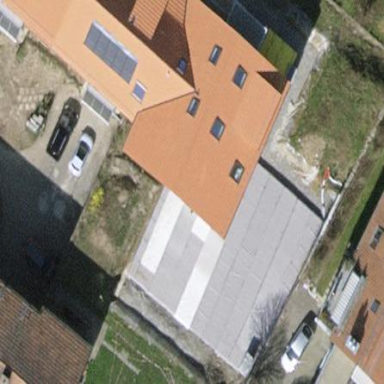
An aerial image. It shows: View of roof of building.